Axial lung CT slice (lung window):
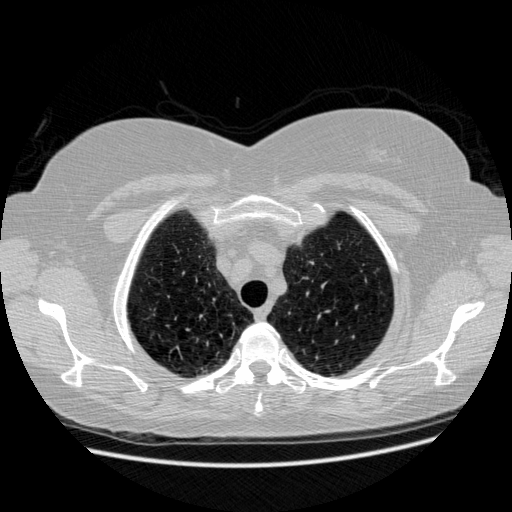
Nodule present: no